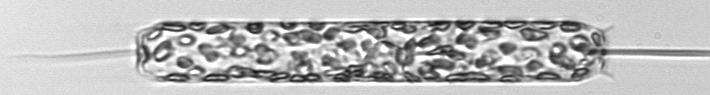
Label: Ditylum_brightwellii